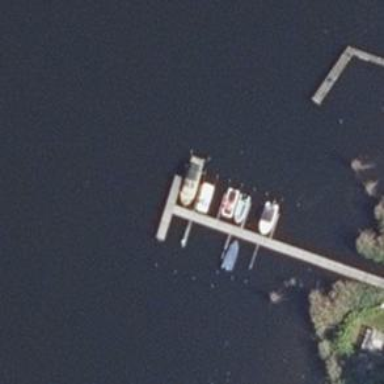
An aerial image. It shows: Man-made pier.